如图，已知$E,F,G,H$分别是正方体$ABCD-A_1B_1C_1D_1$的棱$AB,BC,CC_1,C_1D_1$的中点，且$EF$与$HG$相交于点$Q$．

\noindent (1) 求证：点$Q$在直线$DC$上；
\noindent (2) 作出过$A、G、D_1$三点的截面；（写出作图过程并保留作图痕迹）

\vspace{0.2cm}
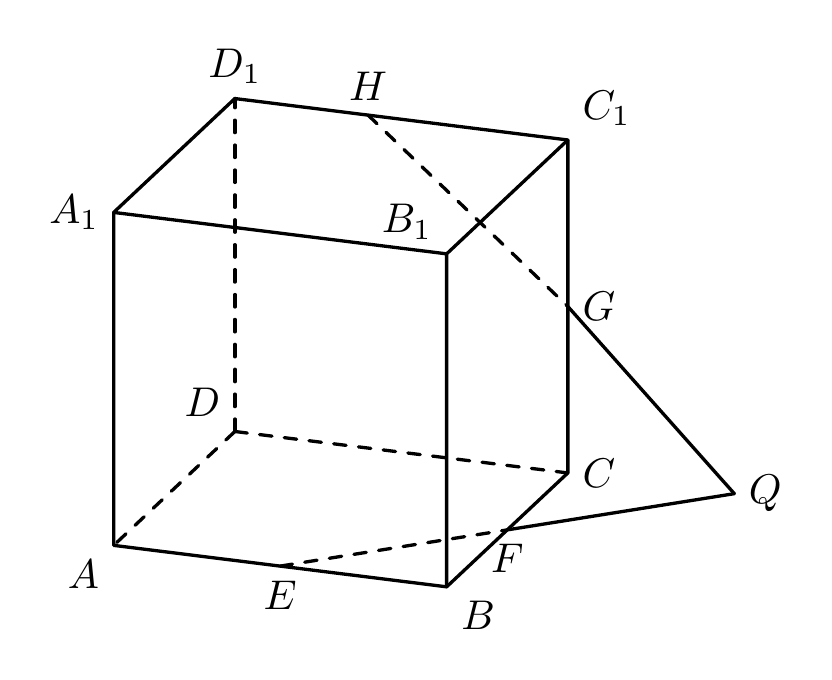
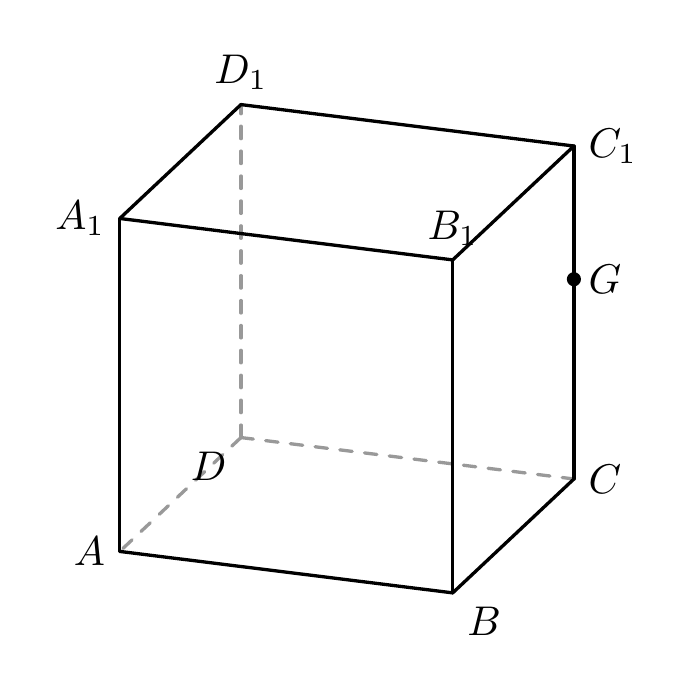
【解答】

\noindent \textbf{【详解】(1)}
平面$ABCD\cap$平面$CDD_1C_1=DC$，
由于$Q\in EF$，$EF\subset$平面$ABCD$，
所以$Q\in$平面$ABCD$，

同理$Q\in HG$，$HG\subset$平面$CDD_1C_1$，
所以$Q\in$平面$CDD_1C_1$，

所以$Q\in DC$，即点$Q$在直线$DC$上．

\vspace{0.2cm}
\noindent (2) 如图所示，取$BC$的中点$P$，连接$AP,PG,D_1G$，
因为$GP\parallel BC_1$，$BC_1\parallel AD_1$，
所以$GP\parallel AD_1$，故$A,D_1,G,P$共面．
则四边形$APGD_1$即为所求截面．